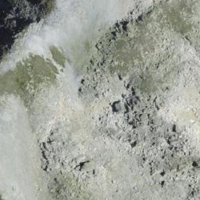
EUNIS habitat code: 48
Species observed at this site:
Saxifraga bryoides